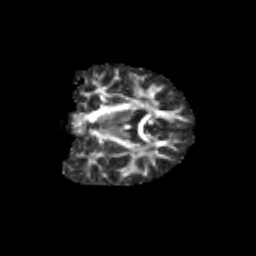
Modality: FA
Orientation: coronal
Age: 12
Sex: female
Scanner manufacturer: siemens
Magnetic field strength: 3 T
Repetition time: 3.8 s
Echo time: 0.07 s